Field crop: tomato
Growth stage: 2
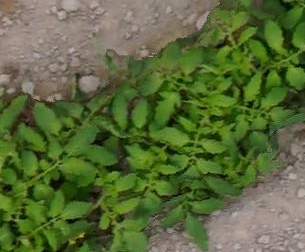
Species: tomato